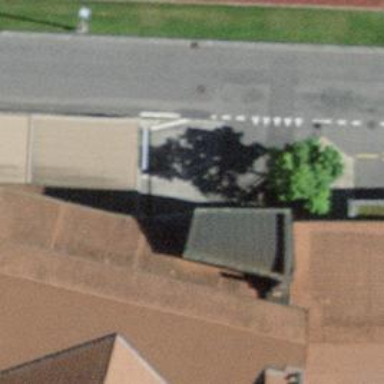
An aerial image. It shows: Parking entrance.